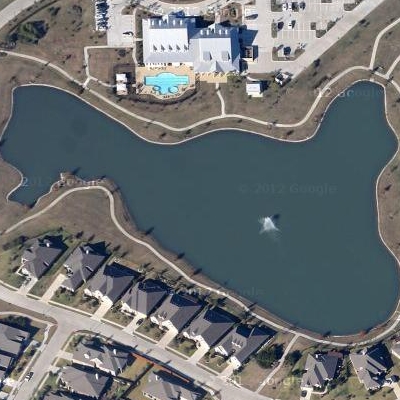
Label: RiverLake